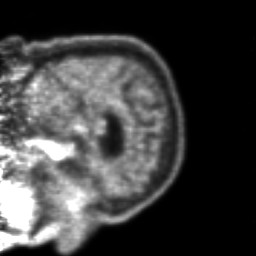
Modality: PET
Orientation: sagittal
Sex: male
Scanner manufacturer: ge